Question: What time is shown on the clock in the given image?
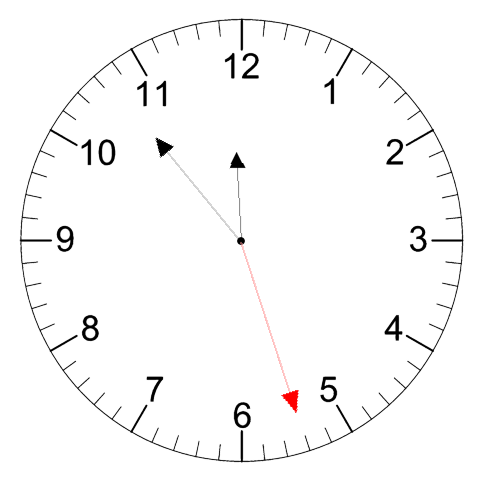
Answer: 11:53:27